Question: I need to create button that would open print option (and option to save in pdf format) for the current view form.
Now it is possible to do so by going into print options in browser (like in chrome). But can I do it to open such print option directly by pressing button in openerp form?
Something like:
'''
<button name="Print"/>
'''
and it would open same thing that is opened when you go to browser options and choose print.
I found something similar in point of sale module when you press Validate button it opens that menu for check to pay. But haven't figured out how it is done. Do I need to use javascript /jQuery for that or something?
For example to open something like this:

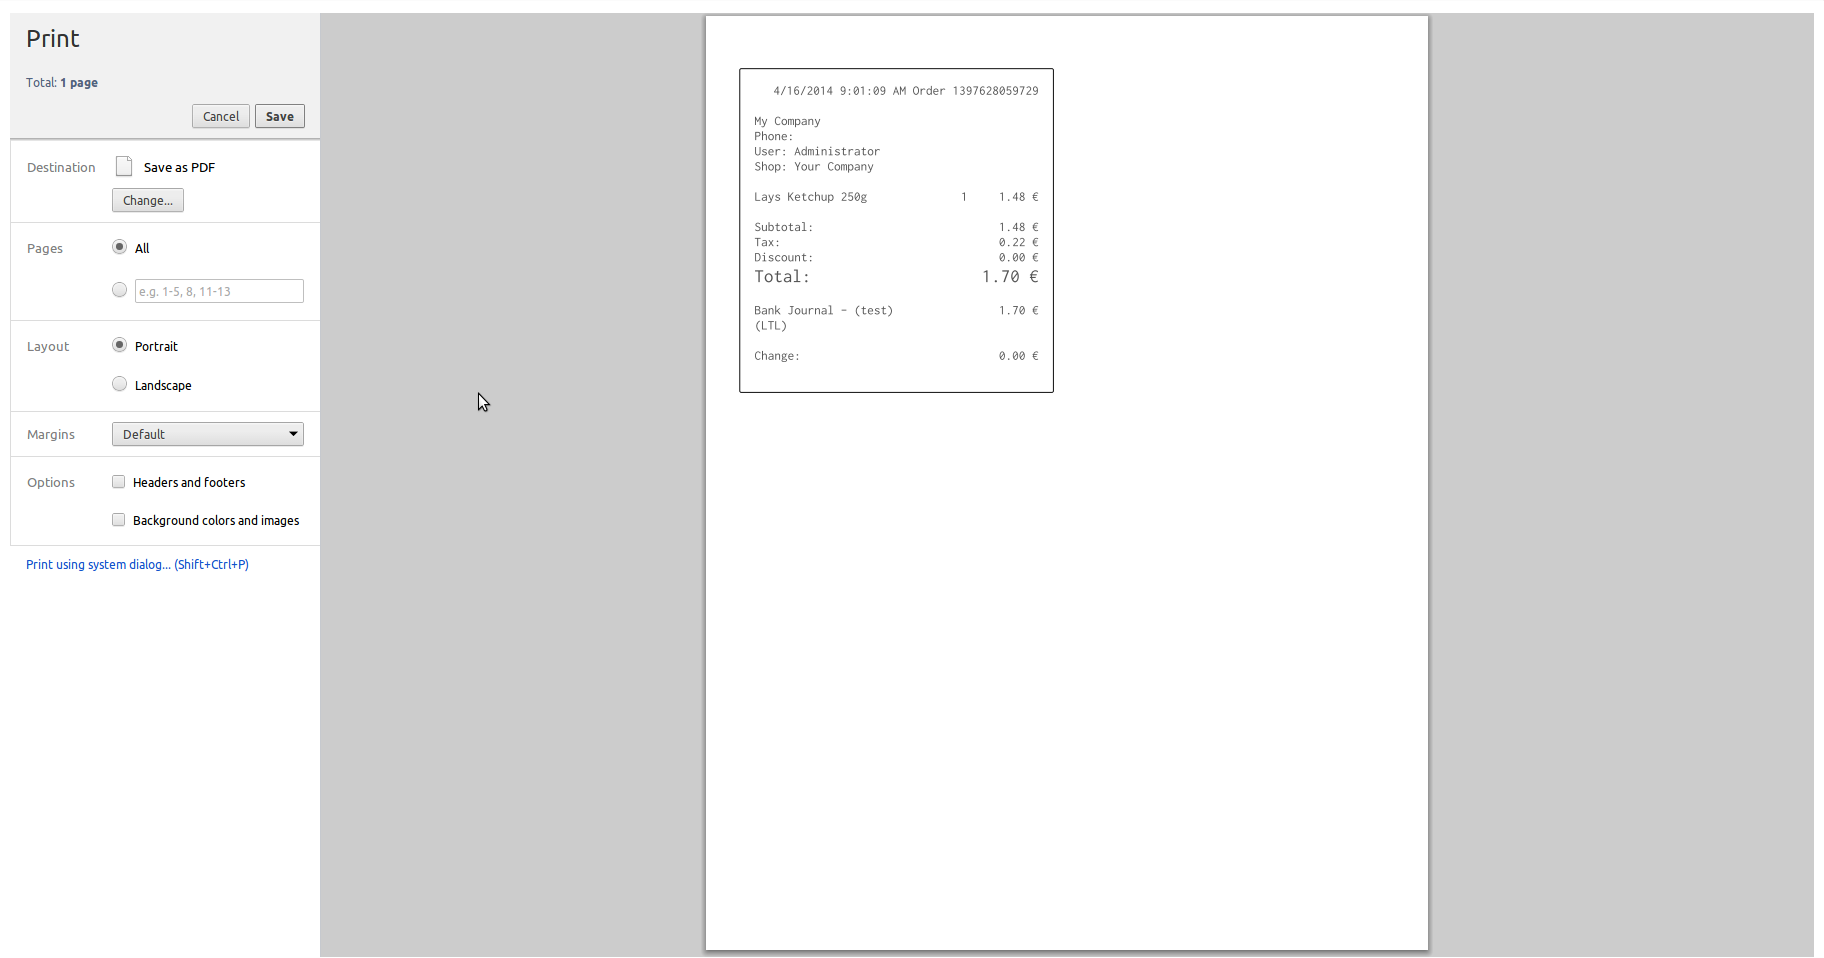
Answer: '''
<input type="button" value="click" onclick="window.print();">
'''